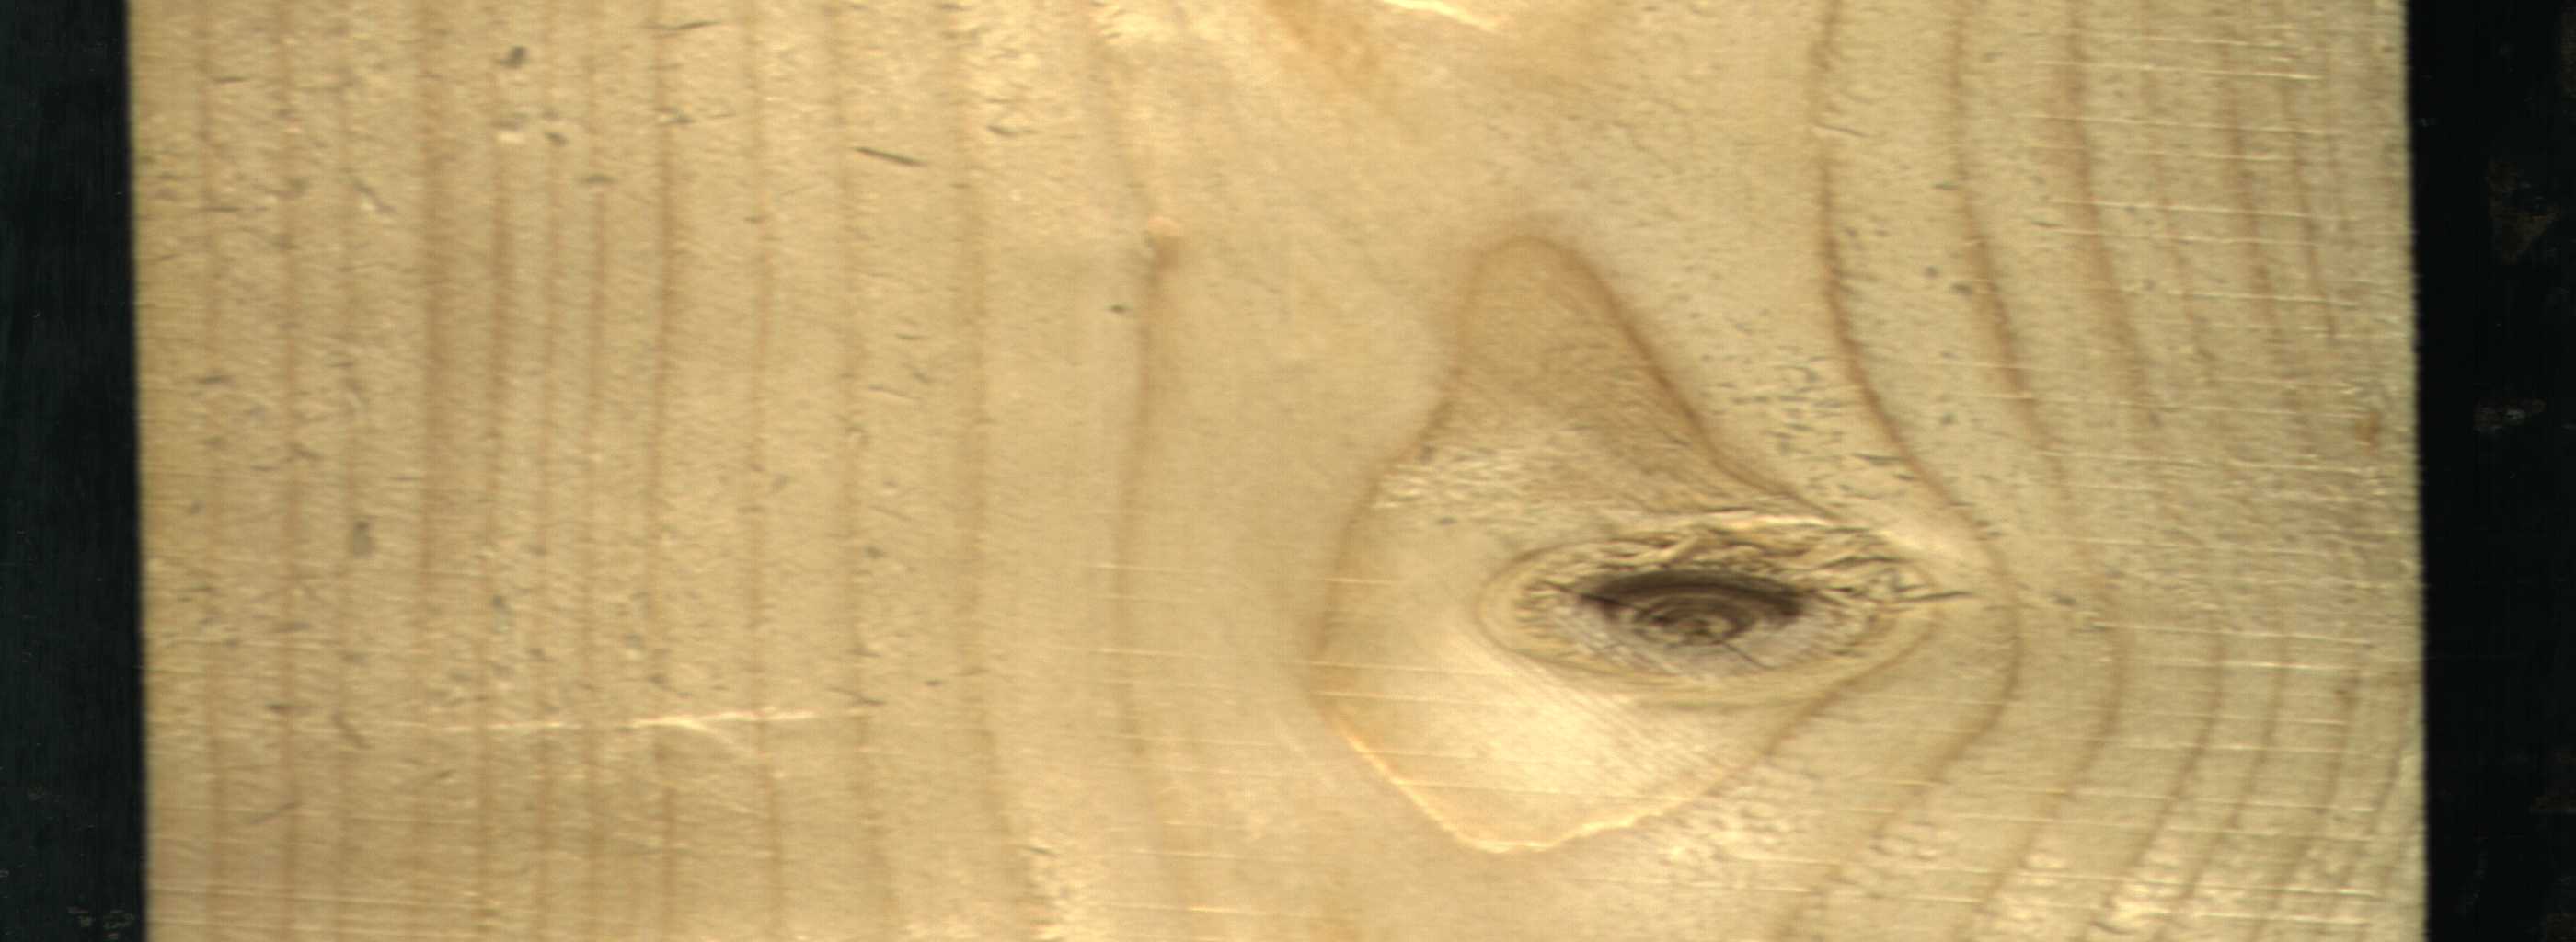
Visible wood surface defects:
knot_with_crack